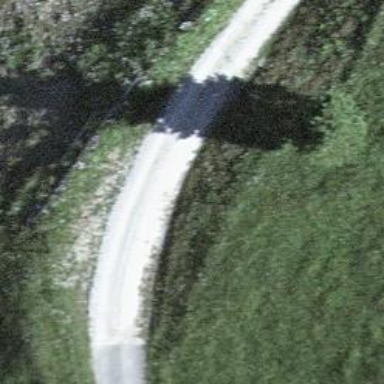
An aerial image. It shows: Well-maintained track road of grade 1.